Field crop: maize
Growth stage: 1
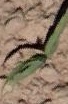
Species: maize